Question: This is the beahviour of my App (only '1' is right, of course):

Of course I want only one item at the moment checked.
I divided the items in two groups (to add the divider, see my previous question: <URL>
This is the nav_menu.xml:
'''
<?xml version="1.0" encoding="utf-8"?>
<menu xmlns:android="http://schemas.android.com/apk/res/android">
<group android:checkableBehavior="single"
android:id="@+id/group1" >
<item
android:id="@+id/home"
android:checked="false"
android:icon="@drawable/ic_home_black_24dp"
android:title="@string/list_home" />
<item
android:id="@+id/list_event"
android:checked="false"
android:icon="@drawable/ic_list_black_24dp"
android:title="@string/list_event" />
</group>
<group
android:checkableBehavior="single"
android:id="@+id/group2" >
<item
android:id="@+id/settings"
android:checked="false"
android:icon="@drawable/ic_settings_black_24dp"
android:title="@string/settings" />
</group>
</menu>
'''
This is the BaseApp that manage the NavDrawer:
'''
package com.xx.views;
import android.support.design.widget.NavigationView;
import android.support.v4.app.FragmentTransaction;
import android.support.v4.widget.DrawerLayout;
import android.support.v7.app.AppCompatActivity;
import android.support.v7.widget.Toolbar;
import android.view.Menu;
import android.view.MenuItem;
import android.support.v7.app.ActionBarDrawerToggle;
import android.os.Bundle;
import android.view.View;
import com.xx.R;
import com.xx.mappers.DateManager;
public class BaseApp extends AppCompatActivity {
//Defining Variables
protected String LOGTAG = "LOGDEBUG";
protected Toolbar toolbar;
protected NavigationView navigationView;
protected DrawerLayout drawerLayout;
private DateManager db = null;
@Override
protected void onCreate(Bundle savedInstanceState) {
super.onCreate(savedInstanceState);
setContentView(R.layout.base_layout);
navigationView = (NavigationView) findViewById(R.id.navigation_view);
FragmentTransaction fragmentTransaction = getSupportFragmentManager().beginTransaction();
fragmentTransaction.replace(R.id.frame, new DashboardFragment());
fragmentTransaction.commit();
setNavDrawer();
// make home as checked
navigationView.getMenu().getItem(0).setChecked(true);
}
private void setNavDrawer(){
// Initializing Toolbar and setting it as the actionbar
toolbar = (Toolbar) findViewById(R.id.toolbar);
setSupportActionBar(toolbar);
//Initializing NavigationView
//Setting Navigation View Item Selected Listener to handle the item click of the navigation menu
navigationView.setNavigationItemSelectedListener(new NavigationView.OnNavigationItemSelectedListener() {
// This method will trigger on item Click of navigation menu
@Override
public boolean onNavigationItemSelected(MenuItem menuItem) {
//Checking if the item is in checked state or not, if not make it in checked state
if (menuItem.isChecked()) menuItem.setChecked(false);
else menuItem.setChecked(true);
//Closing drawer on item click
drawerLayout.closeDrawers();
//Check to see which item was being clicked and perform appropriate action
switch (menuItem.getItemId()) {
case R.id.home:
DashboardFragment dashboardFragment = new DashboardFragment();
FragmentTransaction fragmentTransaction = getSupportFragmentManager().beginTransaction();
fragmentTransaction.replace(R.id.frame, dashboardFragment,"DASHBOARD_FRAGMENT");
fragmentTransaction.commit();
return true;
case R.id.list_event:
ListEventFragment fragmentListEvent = new ListEventFragment();
fragmentTransaction = getSupportFragmentManager().beginTransaction();
fragmentTransaction.replace(R.id.frame, fragmentListEvent);
fragmentTransaction.commit();
return true;
case R.id.settings:
SettingsFragment fragmentSettings = new SettingsFragment();
fragmentTransaction = getSupportFragmentManager().beginTransaction();
fragmentTransaction.replace(R.id.frame, fragmentSettings);
fragmentTransaction.commit();
return true;
default:
return true;
}
}
});
// Initializing Drawer Layout and ActionBarToggle
drawerLayout = (DrawerLayout) findViewById(R.id.drawer);
ActionBarDrawerToggle actionBarDrawerToggle =
new ActionBarDrawerToggle(this,drawerLayout,toolbar,R.string.open_drawer, R.string.close_drawer){
@Override
public void onDrawerClosed(View drawerView) {
// Code here will be triggered once the drawer closes as we dont want anything
// to happen so we leave this blank
super.onDrawerClosed(drawerView);
}
@Override
public void onDrawerOpened(View drawerView) {
// Code here will be triggered once the drawer open as we dont want anything
// to happen so we leave this blank
super.onDrawerOpened(drawerView);
}
};
//Setting the actionbarToggle to drawer layout
drawerLayout.setDrawerListener(actionBarDrawerToggle);
//calling sync state is necessay or else your hamburger icon wont show up
actionBarDrawerToggle.syncState();
}
private void eraseTable(){
db=new DateManager(this);
db.resetTable();
}
@Override
public boolean onCreateOptionsMenu(Menu menu) {
// Inflate the menu; this adds items to the action bar if it is present.
//getMenuInflater().inflate(R.menu.menu_main, menu);
return true;
}
@Override
public boolean onOptionsItemSelected(MenuItem item) {
// Handle action bar item clicks here. The action bar will
// automatically handle clicks on the Home/Up button, so long
// as you specify a parent activity in AndroidManifest.xml.
int id = item.getItemId();
//noinspection SimplifiableIfStatement
if (id == R.id.action_settings) {
return true;
}
return super.onOptionsItemSelected(item);
}
}
'''
Thank you very much
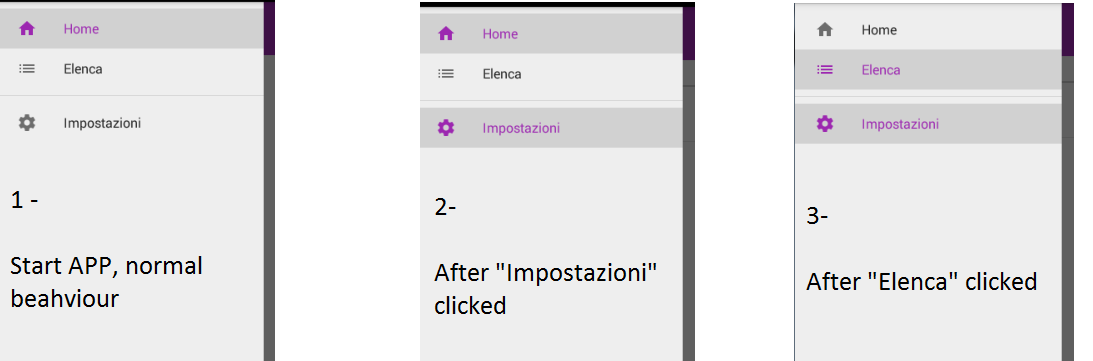
Answer: This could help you: Try to removing the tag from xml and set for each item individually, then declare a MenuItem object in the activity and in onNavigationItemSelected event if previously declared MenuItem object is not null then set checked value as false for it and then save current selected menuItem received as parameter to earlier declared MenuItem object.
This will set checked selection on even subitems.
'''
if (prevMenuItem != null) {
prevMenuItem.setChecked(false);
}
menuItem.setChecked(true);
mDrawerLayout.closeDrawers();
prevMenuItem = menuItem;
return true;
'''
I found this solutions <URL>